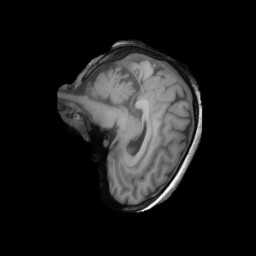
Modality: T1w
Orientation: sagittal
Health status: ill
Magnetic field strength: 3 T